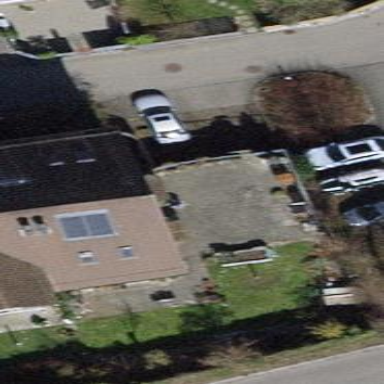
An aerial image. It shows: Building with tiled roof.